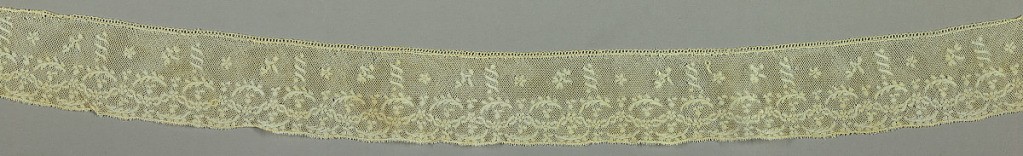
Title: Edge
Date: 18th century
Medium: Technique: bobbin lace (Valenciennes ground)
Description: Narrow border in small scaled floral pattern.